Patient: sex F, age 75
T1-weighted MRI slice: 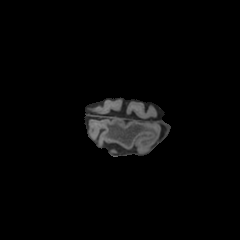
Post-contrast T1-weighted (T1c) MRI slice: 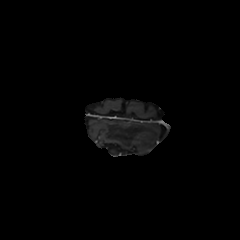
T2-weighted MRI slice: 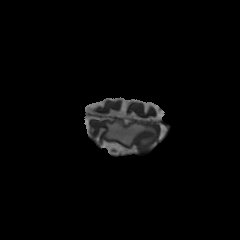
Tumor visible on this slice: yes
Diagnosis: Glioblastoma, IDH-wildtype
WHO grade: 4